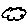
Label: cloud